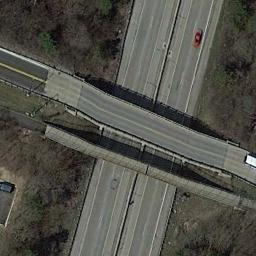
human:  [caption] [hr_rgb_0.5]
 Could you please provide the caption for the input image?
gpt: The overpass is next to the bare land and some trees .

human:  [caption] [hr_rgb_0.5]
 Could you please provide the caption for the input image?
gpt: An overpass is above the road .

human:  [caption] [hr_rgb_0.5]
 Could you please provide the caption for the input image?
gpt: The cross-line overpass is over the road on the green space .

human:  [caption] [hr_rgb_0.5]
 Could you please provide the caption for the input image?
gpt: There is a car on the road under the overpass .

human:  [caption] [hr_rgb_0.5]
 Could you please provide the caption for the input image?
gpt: There are some brown trees beside the overpass .